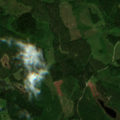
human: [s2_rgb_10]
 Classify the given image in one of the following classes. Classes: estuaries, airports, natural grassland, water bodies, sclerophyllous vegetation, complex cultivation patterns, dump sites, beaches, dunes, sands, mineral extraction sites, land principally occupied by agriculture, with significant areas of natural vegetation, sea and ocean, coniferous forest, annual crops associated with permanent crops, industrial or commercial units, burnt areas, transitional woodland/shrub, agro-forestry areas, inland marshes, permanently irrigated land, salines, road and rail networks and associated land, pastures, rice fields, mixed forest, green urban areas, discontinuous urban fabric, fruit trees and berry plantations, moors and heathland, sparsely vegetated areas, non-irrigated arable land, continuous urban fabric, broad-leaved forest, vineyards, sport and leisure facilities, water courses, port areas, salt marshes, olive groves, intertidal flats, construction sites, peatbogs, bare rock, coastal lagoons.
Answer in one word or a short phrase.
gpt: land principally occupied by agriculture, with significant areas of natural vegetation, coniferous forest, mixed forest, transitional woodland/shrub